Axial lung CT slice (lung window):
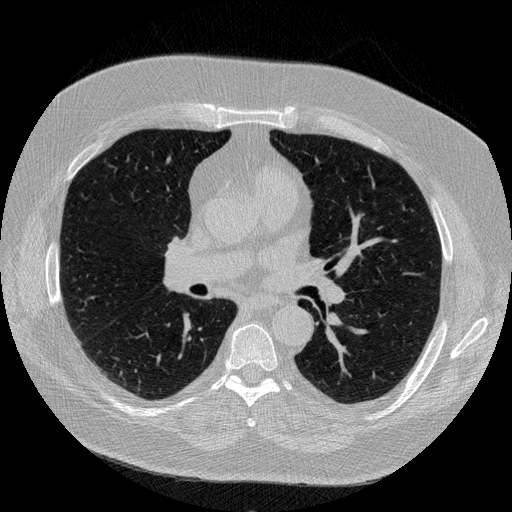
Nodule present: no